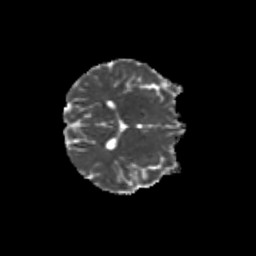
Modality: MD
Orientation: axial
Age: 15
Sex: female
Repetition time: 9.5 s
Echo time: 0.089 s